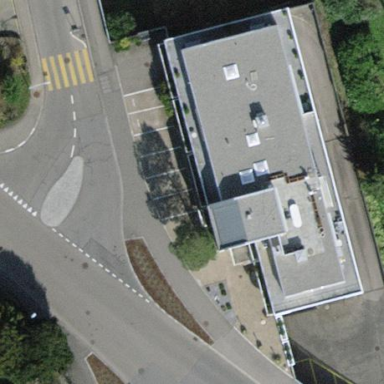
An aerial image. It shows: Commercial building.